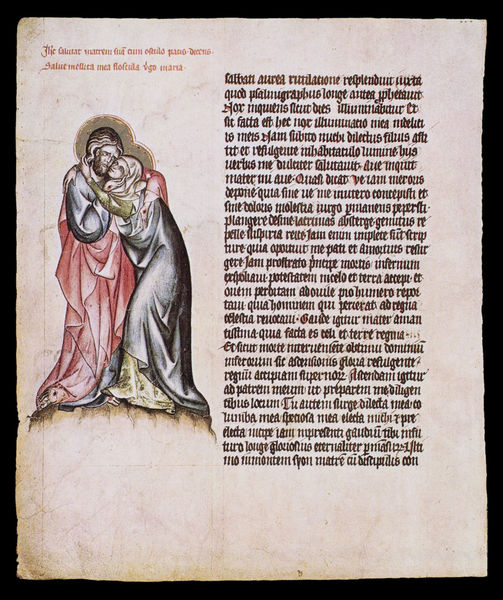
Titel: Passional der Kunigunde von Böhmen
Institution: Prag, Nationalbibliothek
Schlagwörter: blau, menschen, frau, schwarz, rot, malerei, bibel, paar, blatt, gotik, schrift, umarmung, spalten, buch, abschied, seite, illustration, text, buchstaben, pergament, trost, heiligenschein, nimbus, gotisch, christus, jesus, wundmale, manierismus, mittelalter, heilige, heilig, maria, lettern, altdeutsch, handschrift, heilige schrift, latein, heiligenscheine, buchmalerei, nimus, codex, illumination, satzspiegel, mittelalter jesus